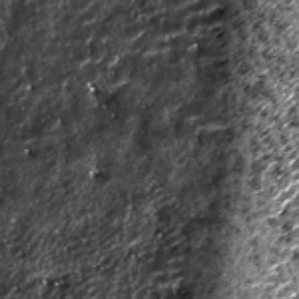
Label: frost